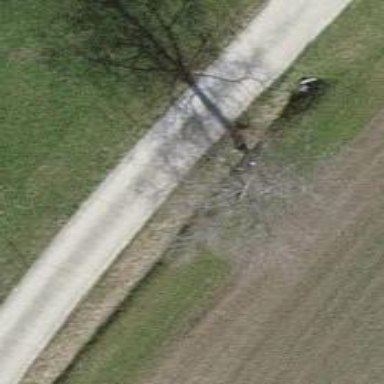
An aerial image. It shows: Broadleaved tree in natural setting.